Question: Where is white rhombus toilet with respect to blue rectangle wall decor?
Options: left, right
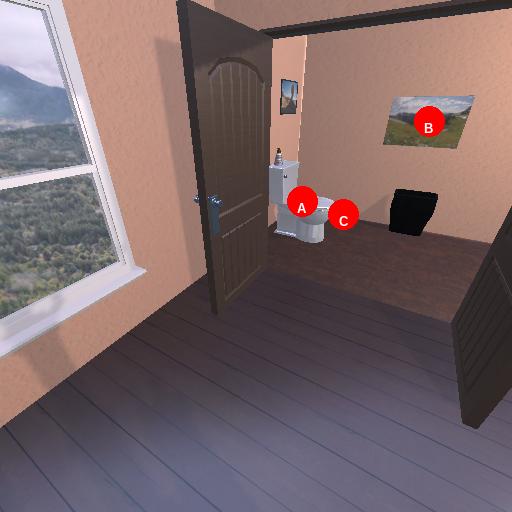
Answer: left